Interaction volume radius: 5 \u00c5
Interaction volume height: 10 \u00c5
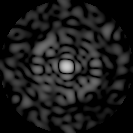
Disorder parameter: 0.7357